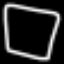
Label: square